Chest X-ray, AP view. Patient: 29 years old, sex F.
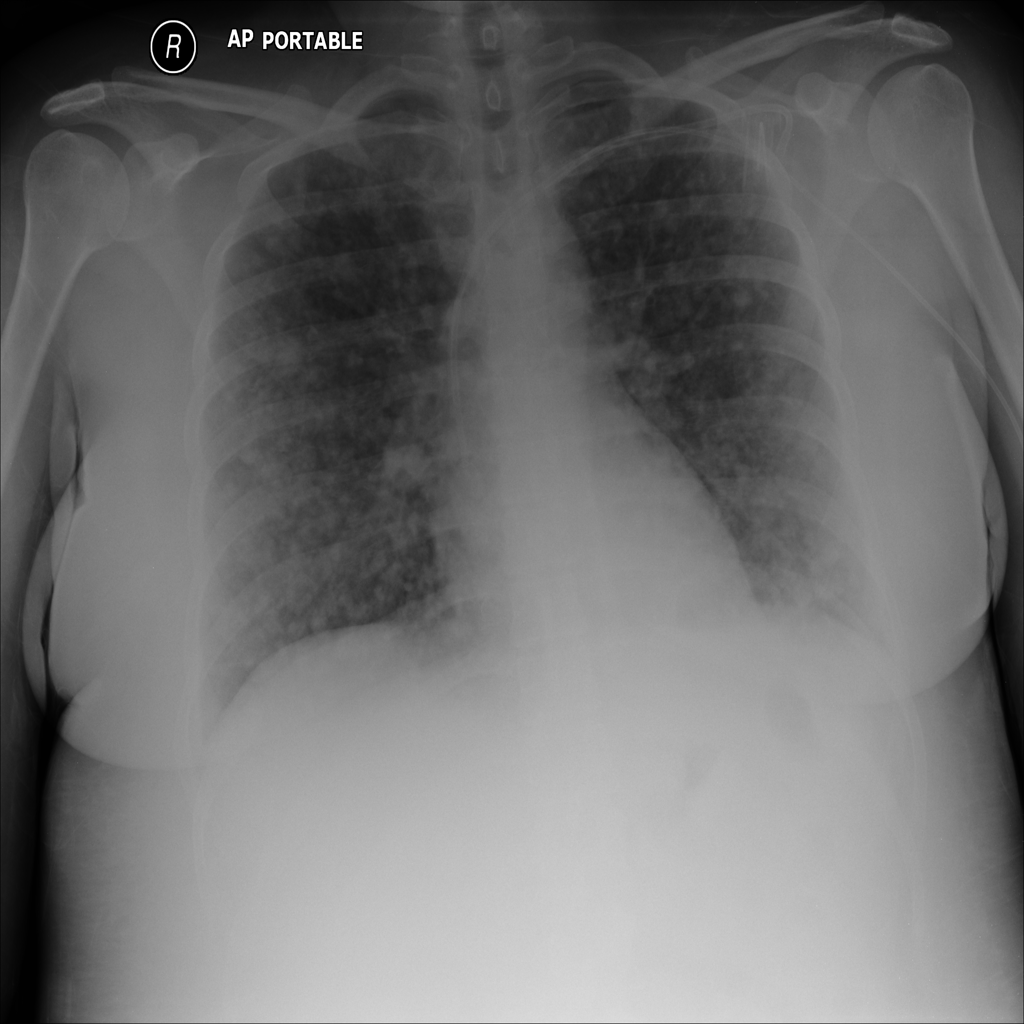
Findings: Nodule